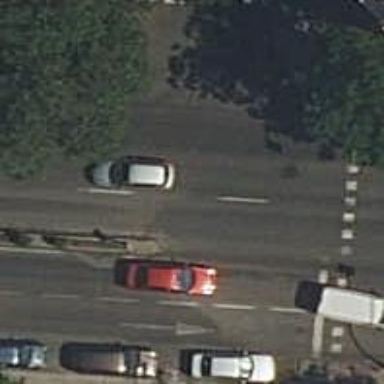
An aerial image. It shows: Road with traffic signals.